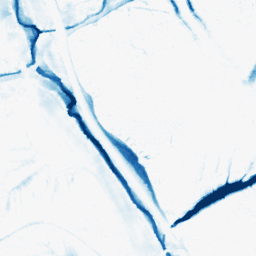
Category: morphological
Decomposition family: morphological_ellipse
Decomposition parameters: operation: closing
width: 20
height: 30
Upsampling method: sinc_hamming
Upsampling parameters: scale: 4
kernel_size: 8
Upsampling scale: 4